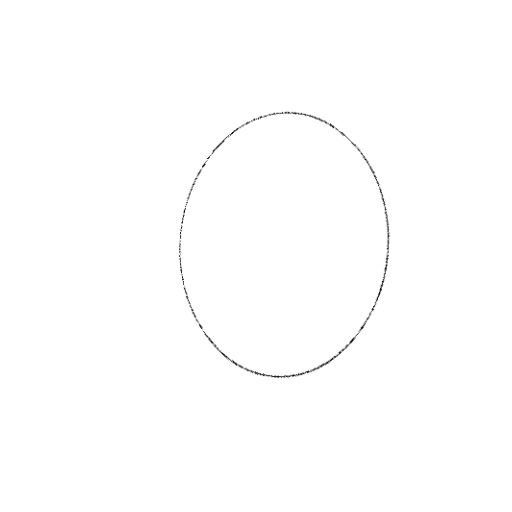
Crossing number: 0